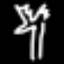
Label: palm tree